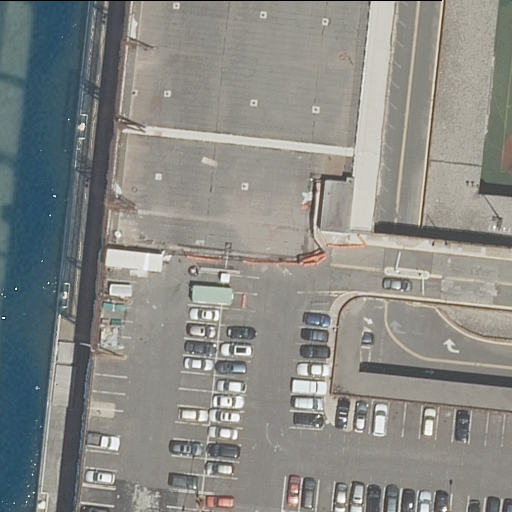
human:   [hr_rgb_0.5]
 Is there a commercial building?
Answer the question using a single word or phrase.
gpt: no

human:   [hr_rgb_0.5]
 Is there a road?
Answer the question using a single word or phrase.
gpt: yes

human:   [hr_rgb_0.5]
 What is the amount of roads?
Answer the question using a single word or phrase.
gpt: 2

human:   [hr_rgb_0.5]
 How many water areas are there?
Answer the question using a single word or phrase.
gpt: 1

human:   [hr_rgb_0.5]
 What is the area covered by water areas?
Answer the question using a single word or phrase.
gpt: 1292m2

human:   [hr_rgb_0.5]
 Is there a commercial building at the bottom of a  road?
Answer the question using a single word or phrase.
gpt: no

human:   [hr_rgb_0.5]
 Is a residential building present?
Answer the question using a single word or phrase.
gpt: yes

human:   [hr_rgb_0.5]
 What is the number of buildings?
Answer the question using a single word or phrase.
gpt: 1

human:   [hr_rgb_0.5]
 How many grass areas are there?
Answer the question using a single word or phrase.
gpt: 1

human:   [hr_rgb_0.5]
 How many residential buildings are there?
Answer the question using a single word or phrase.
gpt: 1

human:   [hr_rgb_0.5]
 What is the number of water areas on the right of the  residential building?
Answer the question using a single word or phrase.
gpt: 0

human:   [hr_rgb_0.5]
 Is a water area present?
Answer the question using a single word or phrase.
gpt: yes

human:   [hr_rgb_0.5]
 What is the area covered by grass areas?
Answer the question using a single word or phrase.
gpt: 4031m2

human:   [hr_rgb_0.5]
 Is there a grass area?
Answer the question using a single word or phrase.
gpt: yes

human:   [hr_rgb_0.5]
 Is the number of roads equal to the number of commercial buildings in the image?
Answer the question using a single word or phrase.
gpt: no

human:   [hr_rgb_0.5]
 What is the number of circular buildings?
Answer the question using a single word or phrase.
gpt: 0

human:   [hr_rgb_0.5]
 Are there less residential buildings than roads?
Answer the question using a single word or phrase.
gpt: yes

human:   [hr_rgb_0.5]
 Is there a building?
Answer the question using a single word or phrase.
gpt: yes

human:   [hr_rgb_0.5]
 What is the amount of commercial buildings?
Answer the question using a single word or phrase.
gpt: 0

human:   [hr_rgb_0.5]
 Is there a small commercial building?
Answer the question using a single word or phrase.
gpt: no

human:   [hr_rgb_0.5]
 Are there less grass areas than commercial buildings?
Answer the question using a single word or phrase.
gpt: no

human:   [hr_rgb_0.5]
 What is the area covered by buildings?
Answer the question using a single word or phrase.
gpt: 5777m2

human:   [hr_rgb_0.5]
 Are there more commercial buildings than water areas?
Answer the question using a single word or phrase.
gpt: no

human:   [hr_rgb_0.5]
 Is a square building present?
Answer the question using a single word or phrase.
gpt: no

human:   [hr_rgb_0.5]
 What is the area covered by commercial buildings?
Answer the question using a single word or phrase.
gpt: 0m2

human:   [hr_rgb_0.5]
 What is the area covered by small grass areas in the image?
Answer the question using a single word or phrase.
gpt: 0m2

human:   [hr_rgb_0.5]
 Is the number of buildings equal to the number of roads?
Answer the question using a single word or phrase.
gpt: no

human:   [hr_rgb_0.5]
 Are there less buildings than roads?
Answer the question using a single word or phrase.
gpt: yes

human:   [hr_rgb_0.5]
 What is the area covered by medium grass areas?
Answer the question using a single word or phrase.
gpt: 0m2

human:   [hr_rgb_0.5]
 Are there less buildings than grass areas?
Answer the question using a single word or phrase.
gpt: no

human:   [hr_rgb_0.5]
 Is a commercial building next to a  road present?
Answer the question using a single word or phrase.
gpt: no

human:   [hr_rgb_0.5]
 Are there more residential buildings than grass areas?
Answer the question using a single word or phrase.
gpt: no

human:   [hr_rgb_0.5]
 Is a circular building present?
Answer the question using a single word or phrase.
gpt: no

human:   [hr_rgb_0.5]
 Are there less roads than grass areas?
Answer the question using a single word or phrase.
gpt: no

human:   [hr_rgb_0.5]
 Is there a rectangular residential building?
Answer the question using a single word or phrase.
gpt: yes

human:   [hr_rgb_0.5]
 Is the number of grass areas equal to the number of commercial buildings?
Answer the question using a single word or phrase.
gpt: no

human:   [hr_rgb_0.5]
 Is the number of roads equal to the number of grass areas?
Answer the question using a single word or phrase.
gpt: no

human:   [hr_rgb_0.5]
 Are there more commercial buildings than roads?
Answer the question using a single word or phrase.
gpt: no

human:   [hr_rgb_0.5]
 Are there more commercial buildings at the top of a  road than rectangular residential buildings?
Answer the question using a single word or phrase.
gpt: no

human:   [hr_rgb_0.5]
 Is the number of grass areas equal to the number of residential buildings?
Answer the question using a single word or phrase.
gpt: yes

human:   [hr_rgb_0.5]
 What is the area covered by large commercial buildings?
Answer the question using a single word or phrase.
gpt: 0m2

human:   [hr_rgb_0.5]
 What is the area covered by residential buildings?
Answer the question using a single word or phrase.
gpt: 5777m2

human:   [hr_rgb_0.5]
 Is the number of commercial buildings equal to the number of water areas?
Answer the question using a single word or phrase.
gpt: no

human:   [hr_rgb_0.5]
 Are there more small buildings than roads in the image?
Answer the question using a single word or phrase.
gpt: no

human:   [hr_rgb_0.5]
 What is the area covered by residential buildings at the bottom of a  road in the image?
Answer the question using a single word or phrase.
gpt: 5777m2

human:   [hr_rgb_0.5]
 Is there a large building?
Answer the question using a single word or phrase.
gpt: yes

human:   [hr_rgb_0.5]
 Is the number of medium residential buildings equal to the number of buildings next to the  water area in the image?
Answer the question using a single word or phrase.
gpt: no

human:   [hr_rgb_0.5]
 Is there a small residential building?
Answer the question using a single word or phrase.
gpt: no

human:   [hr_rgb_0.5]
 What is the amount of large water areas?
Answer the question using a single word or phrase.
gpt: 1

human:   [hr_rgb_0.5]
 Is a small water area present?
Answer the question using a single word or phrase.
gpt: no

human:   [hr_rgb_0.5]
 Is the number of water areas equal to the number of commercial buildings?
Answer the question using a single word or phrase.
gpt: no

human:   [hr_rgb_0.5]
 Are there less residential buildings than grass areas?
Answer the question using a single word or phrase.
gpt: no

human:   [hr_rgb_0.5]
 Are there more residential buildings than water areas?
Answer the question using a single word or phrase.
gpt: no

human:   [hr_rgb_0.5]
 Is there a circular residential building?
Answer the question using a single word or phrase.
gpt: no

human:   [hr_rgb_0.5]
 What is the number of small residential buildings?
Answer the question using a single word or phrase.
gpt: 0

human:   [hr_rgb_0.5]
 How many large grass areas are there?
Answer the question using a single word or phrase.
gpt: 1

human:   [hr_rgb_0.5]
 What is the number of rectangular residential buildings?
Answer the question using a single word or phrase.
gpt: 1

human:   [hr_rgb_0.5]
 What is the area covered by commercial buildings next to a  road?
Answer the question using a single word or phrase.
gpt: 0m2

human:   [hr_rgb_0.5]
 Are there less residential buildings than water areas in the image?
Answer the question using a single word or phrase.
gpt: no

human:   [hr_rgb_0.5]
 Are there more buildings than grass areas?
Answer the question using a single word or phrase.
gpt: no

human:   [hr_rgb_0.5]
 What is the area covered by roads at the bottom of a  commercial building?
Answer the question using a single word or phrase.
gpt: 0m2

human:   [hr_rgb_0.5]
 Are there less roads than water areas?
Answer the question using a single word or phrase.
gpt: no

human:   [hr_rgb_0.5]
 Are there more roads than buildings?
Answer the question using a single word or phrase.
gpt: yes

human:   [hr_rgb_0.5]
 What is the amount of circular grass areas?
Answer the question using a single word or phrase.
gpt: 0